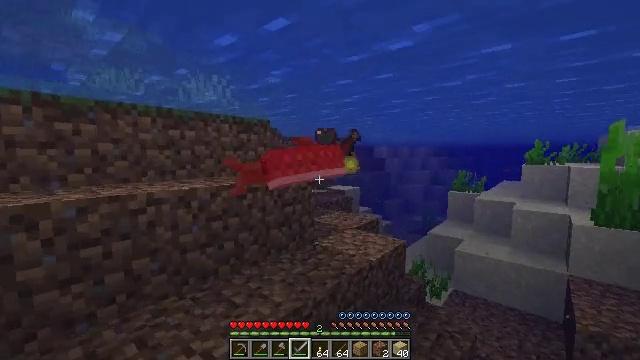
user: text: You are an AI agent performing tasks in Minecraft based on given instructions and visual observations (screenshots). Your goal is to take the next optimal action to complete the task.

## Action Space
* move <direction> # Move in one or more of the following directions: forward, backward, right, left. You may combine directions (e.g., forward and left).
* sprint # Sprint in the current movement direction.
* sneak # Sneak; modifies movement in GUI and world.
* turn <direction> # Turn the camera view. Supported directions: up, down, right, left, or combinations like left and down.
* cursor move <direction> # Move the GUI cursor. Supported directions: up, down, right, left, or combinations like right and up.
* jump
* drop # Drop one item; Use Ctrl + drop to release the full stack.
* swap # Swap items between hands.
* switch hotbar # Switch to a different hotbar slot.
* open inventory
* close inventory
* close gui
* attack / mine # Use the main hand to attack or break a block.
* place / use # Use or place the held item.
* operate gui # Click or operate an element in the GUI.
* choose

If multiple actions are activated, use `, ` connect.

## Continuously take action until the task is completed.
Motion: motion action
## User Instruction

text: Fish and kill the salmon.
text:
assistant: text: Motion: sprint, attack / mine